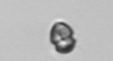
Label: Heterocapsa_rotundata